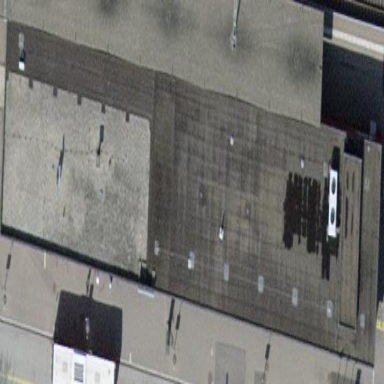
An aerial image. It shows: Train station building with flat roof.